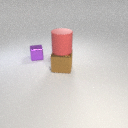
large red rubber cylinder above large brown metal cube